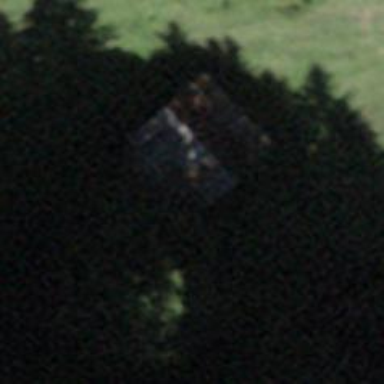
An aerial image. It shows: Barn.